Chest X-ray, PA view. Patient: 53 years old, sex F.
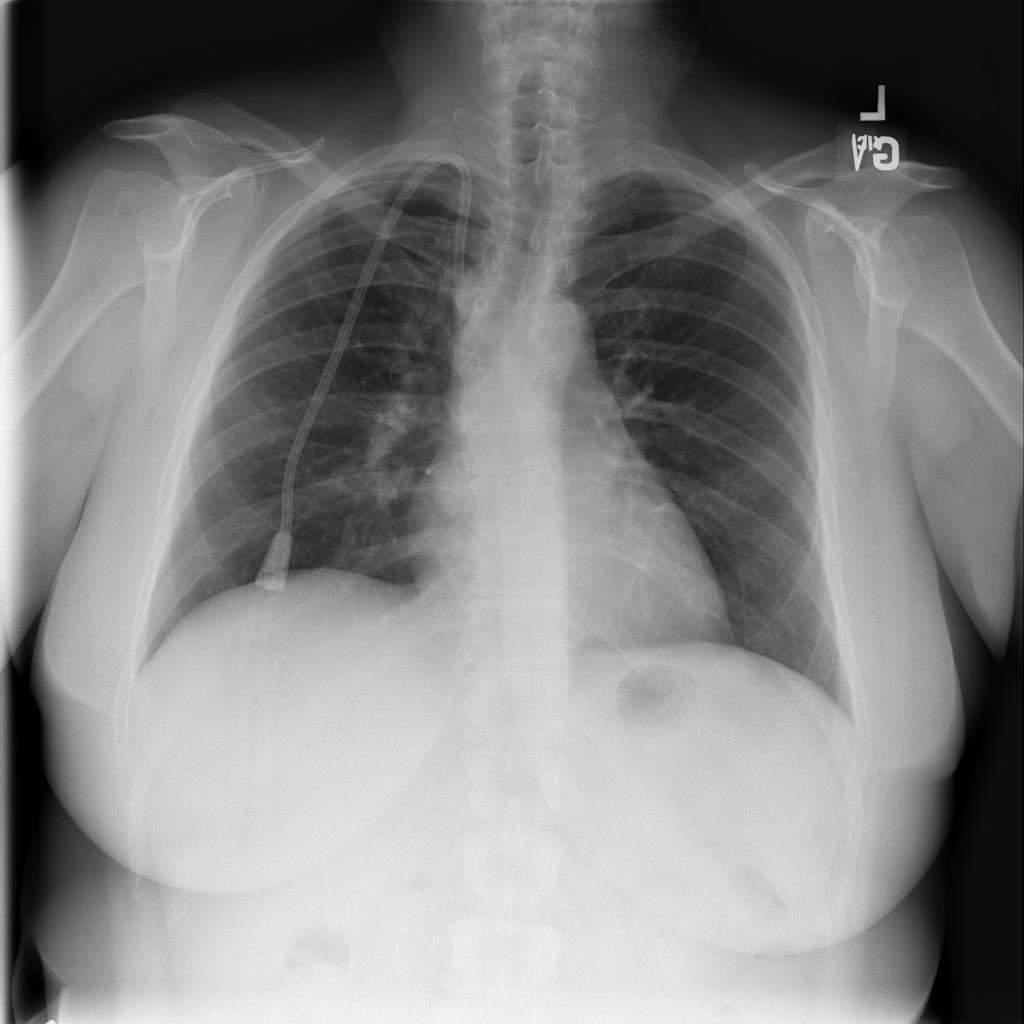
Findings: No Finding